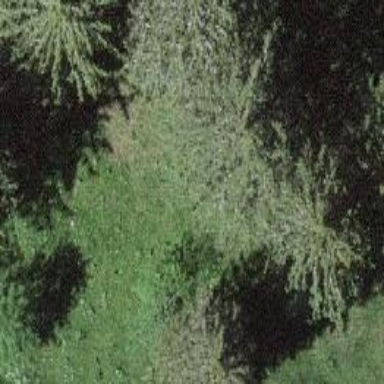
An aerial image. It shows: Forest dominated by needle-leaved trees.